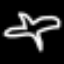
Label: airplane